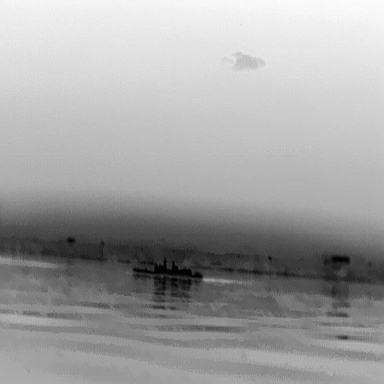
There is a warship in the infrared image.